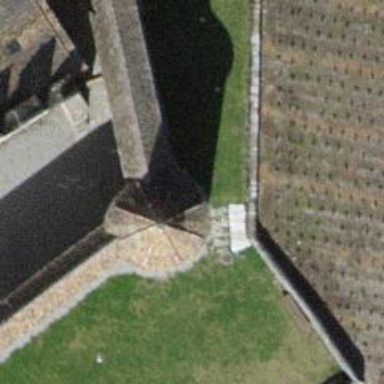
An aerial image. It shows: Building with ridge roof.